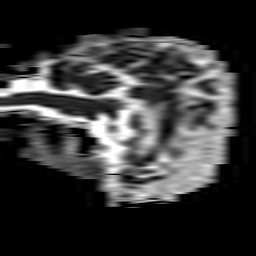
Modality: ADC
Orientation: sagittal
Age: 64
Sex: male
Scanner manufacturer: philips
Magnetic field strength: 3 T
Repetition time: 3.334 s
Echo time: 0.076 s